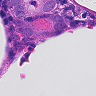
Metastatic tissue present: yes